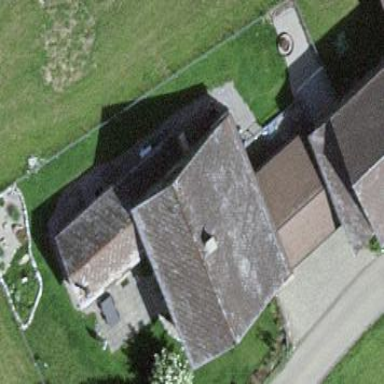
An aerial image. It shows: Gabled roof farm building.